Aerial crown-view tile of a tropical tree (Barro Colorado Island, Panama), acquired 20250124:
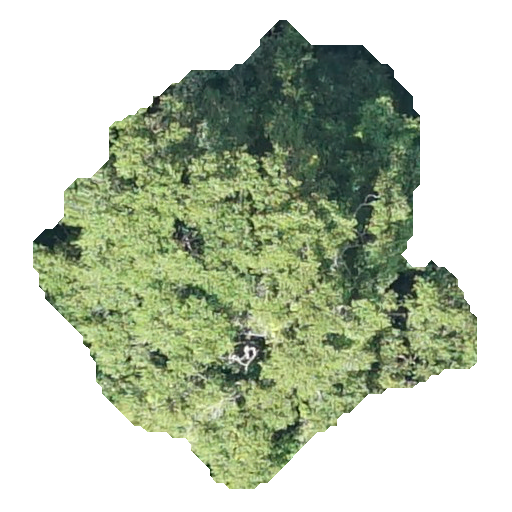
Species: Chrysophyllum cainito
GBIF accepted scientific name: Chrysophyllum cainito
Crown area: 189.911 m²